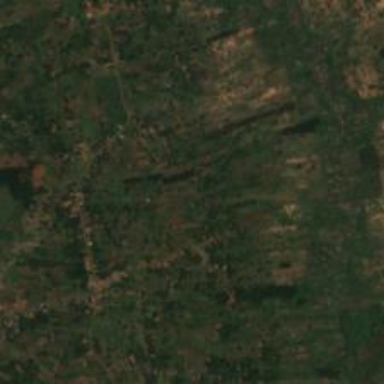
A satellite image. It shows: Village.